Interaction volume radius: 10 \u00c5
Interaction volume height: 10 \u00c5
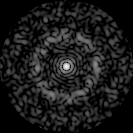
Disorder parameter: 0.8196